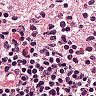
Metastatic tissue present: no